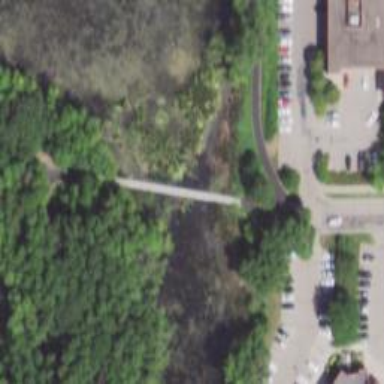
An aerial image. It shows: Bridge for cycleway.